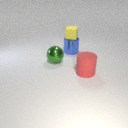
large blue metal cylinder to the left of large red rubber cylinder